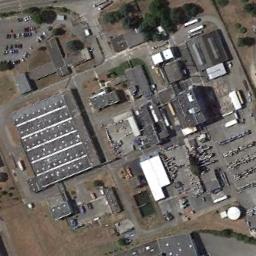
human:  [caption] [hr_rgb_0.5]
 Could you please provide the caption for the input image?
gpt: In an industrial area, There are factories, Roads and some open-air machinery and equipment, Pipelines, Etc , And green belts .

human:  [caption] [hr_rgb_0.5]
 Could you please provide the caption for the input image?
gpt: Many houses of different shapes are in the industrial area .

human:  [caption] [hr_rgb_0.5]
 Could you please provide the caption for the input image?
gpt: The industrial area has lots of industrial equipment, Some workshops and a parking lot .

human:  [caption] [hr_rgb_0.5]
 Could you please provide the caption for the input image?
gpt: There is a long building on the left of the industrial area .

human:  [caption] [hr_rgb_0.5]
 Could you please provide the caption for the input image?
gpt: There are many black buildings and some white buildings on the industrial area .